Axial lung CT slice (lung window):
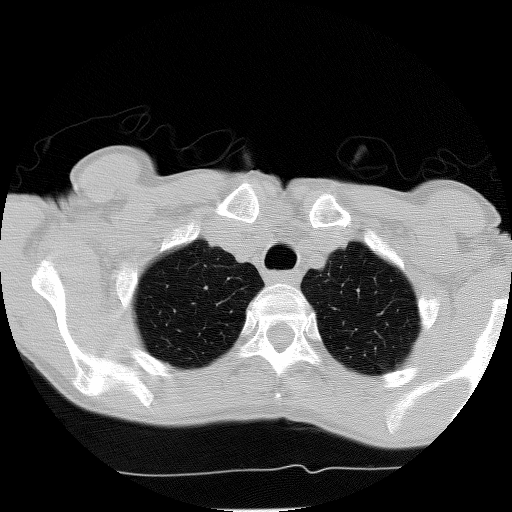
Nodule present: no